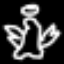
Label: angel